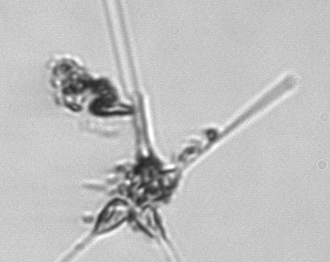
Label: Asterionellopsis_glacialis